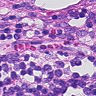
Metastatic tissue present: no